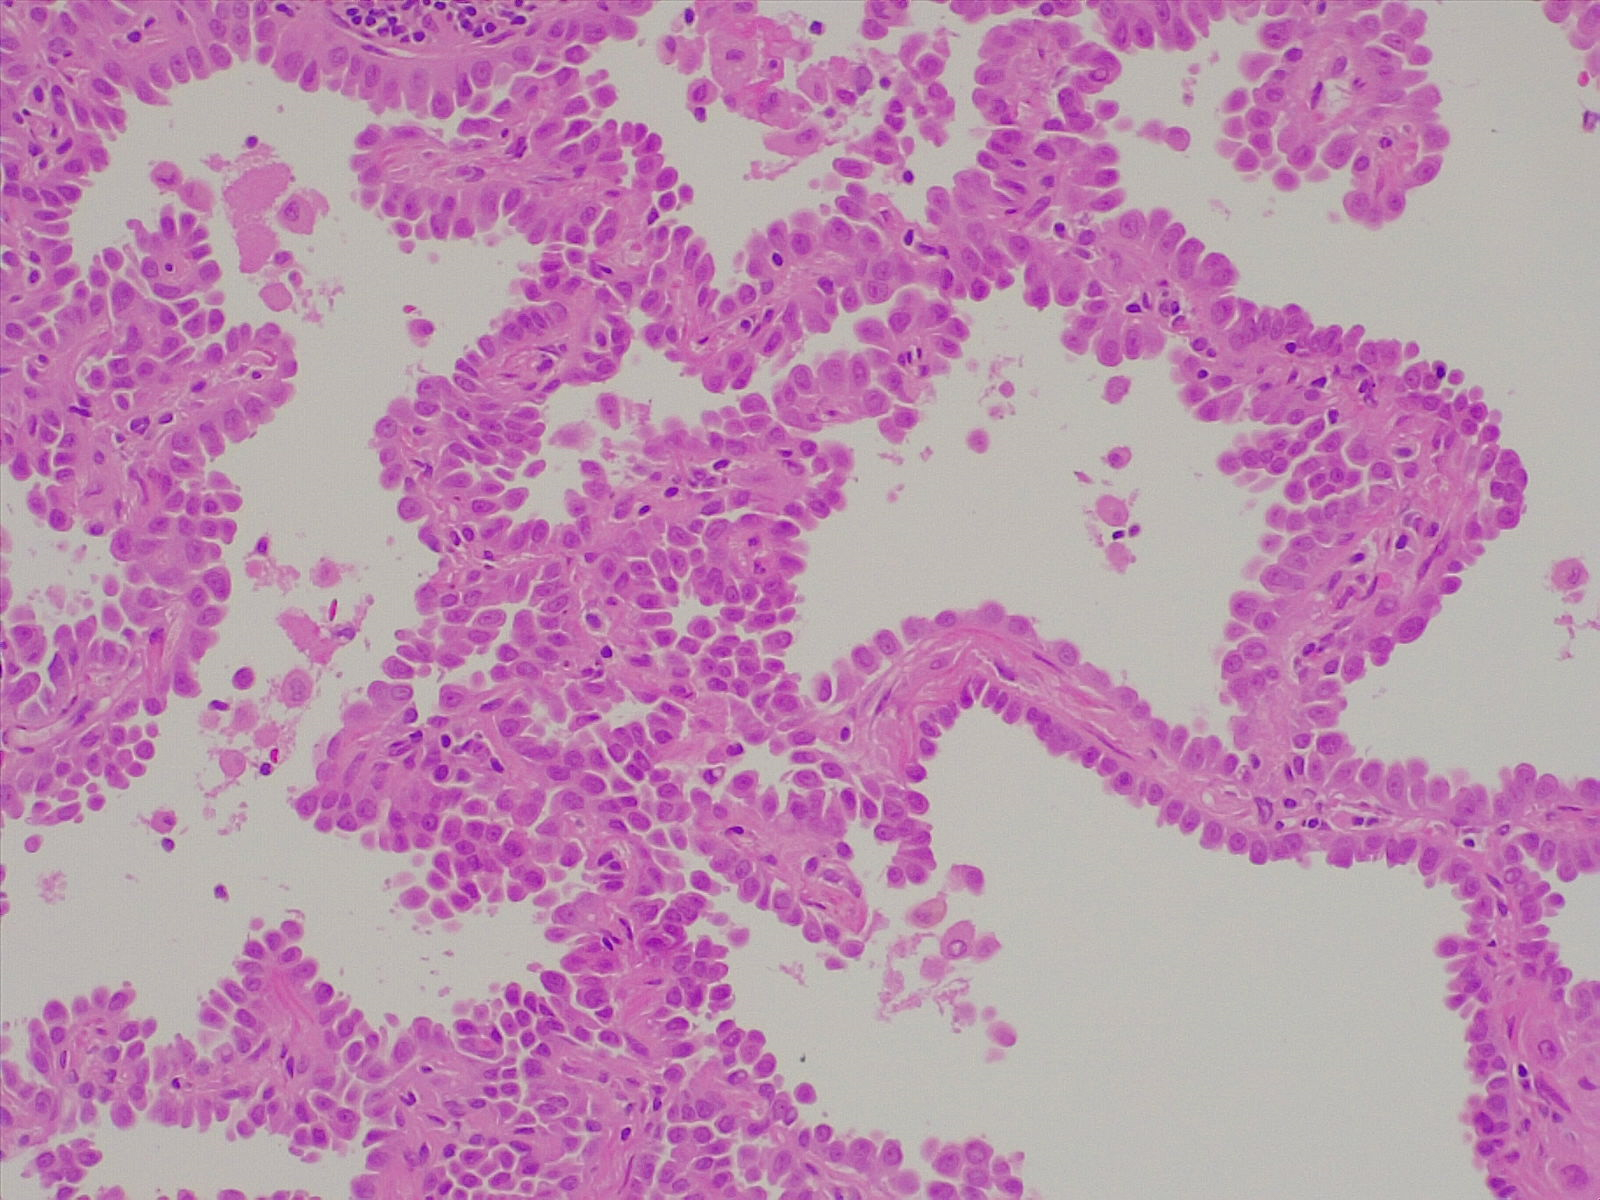
Label: lung adenocarcinoma, well differentiated